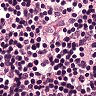
Metastatic tissue present: no